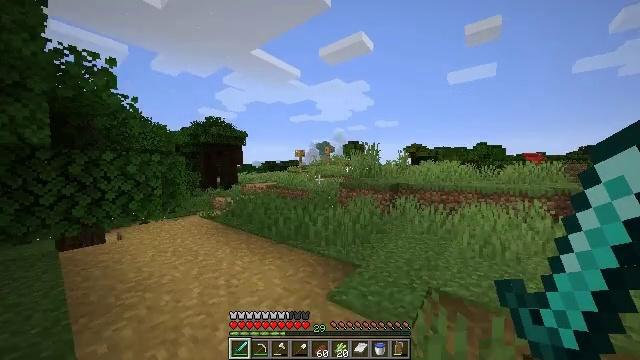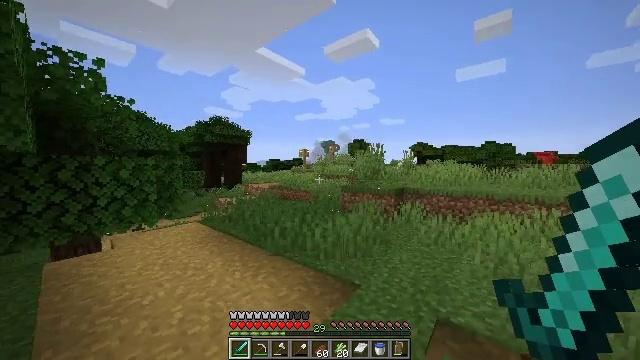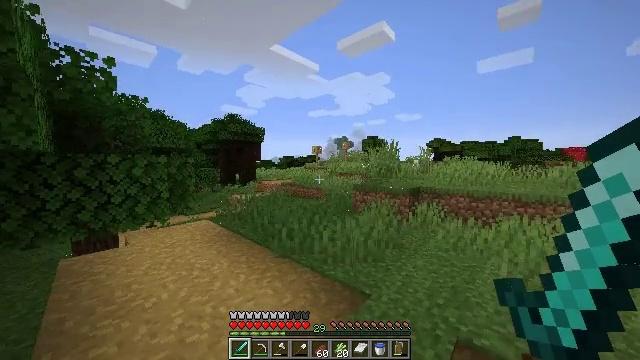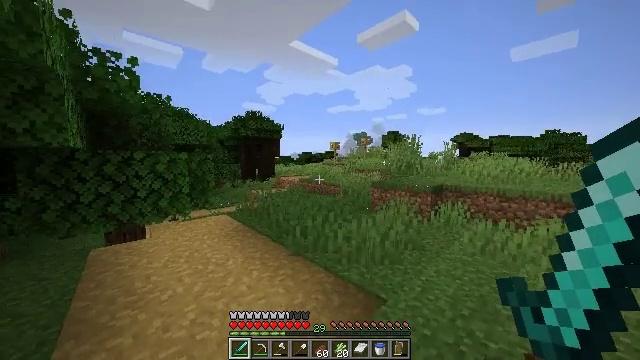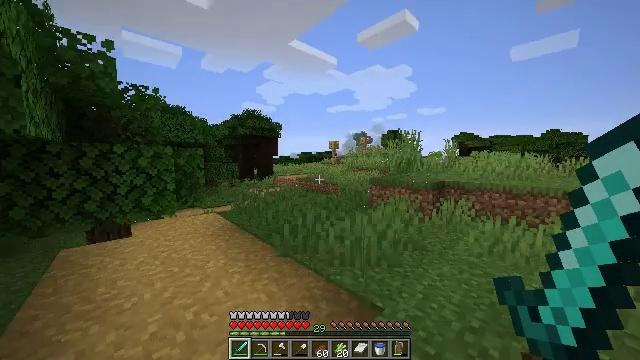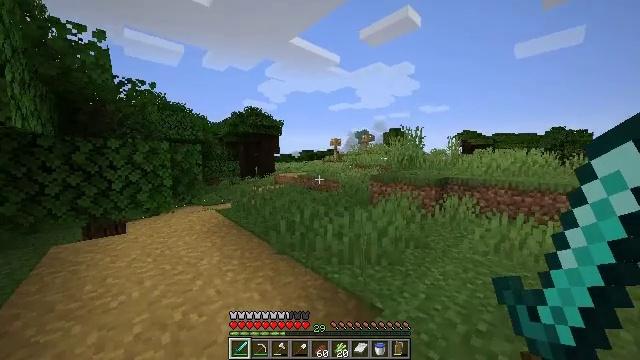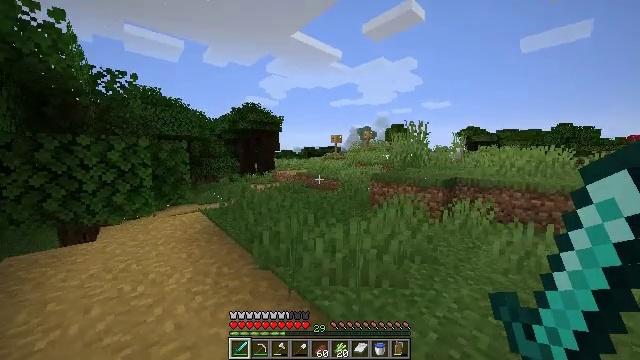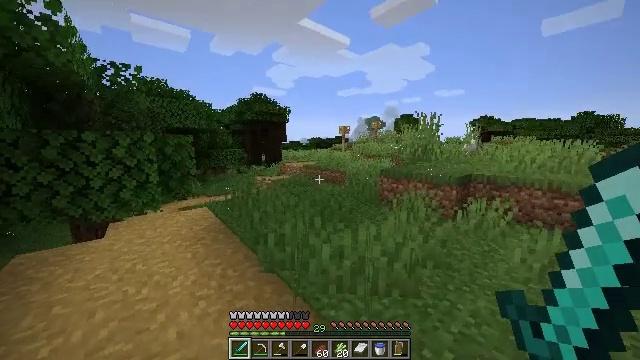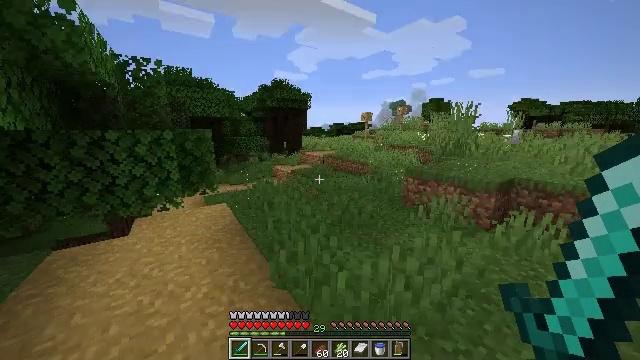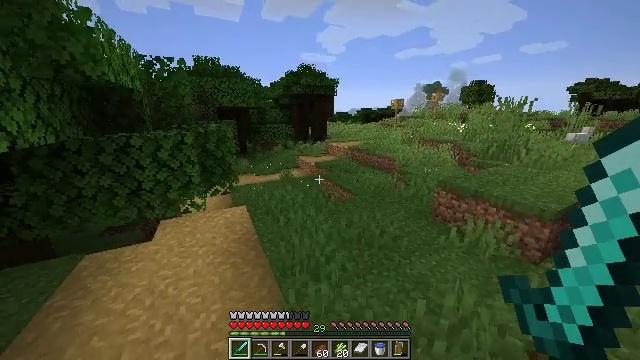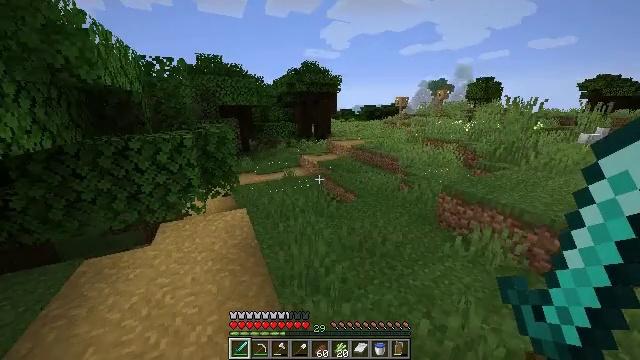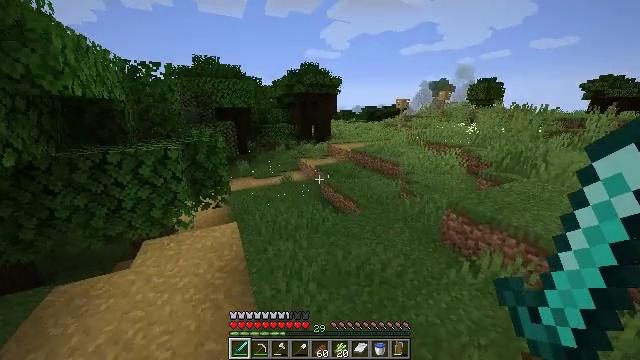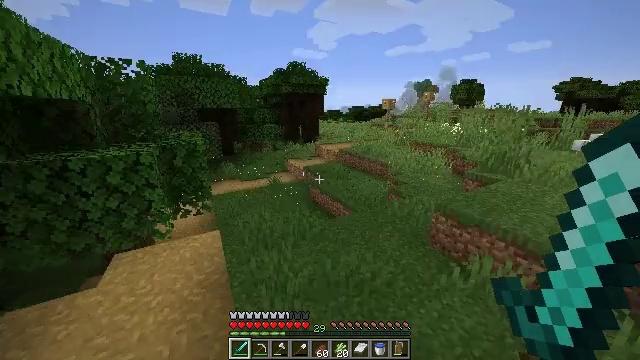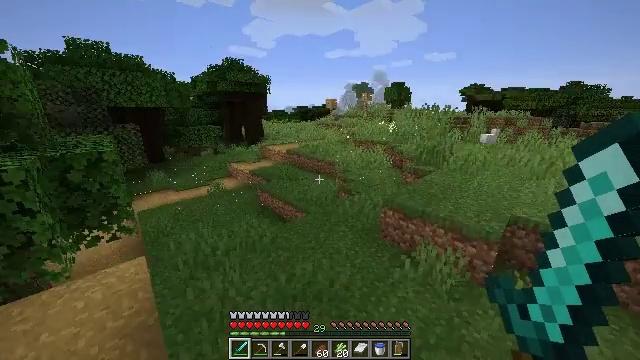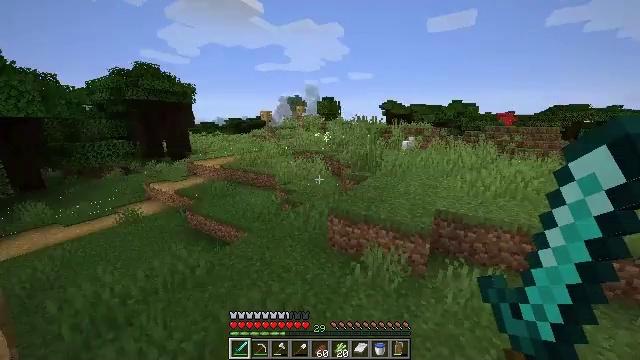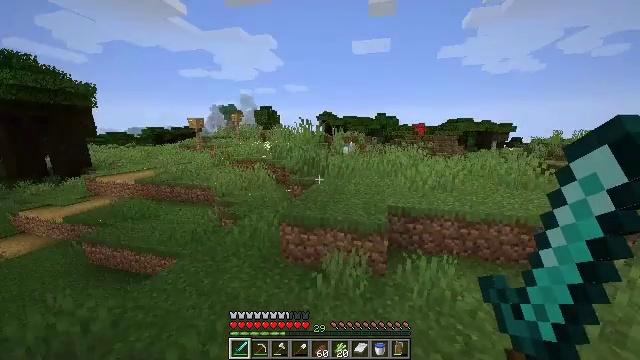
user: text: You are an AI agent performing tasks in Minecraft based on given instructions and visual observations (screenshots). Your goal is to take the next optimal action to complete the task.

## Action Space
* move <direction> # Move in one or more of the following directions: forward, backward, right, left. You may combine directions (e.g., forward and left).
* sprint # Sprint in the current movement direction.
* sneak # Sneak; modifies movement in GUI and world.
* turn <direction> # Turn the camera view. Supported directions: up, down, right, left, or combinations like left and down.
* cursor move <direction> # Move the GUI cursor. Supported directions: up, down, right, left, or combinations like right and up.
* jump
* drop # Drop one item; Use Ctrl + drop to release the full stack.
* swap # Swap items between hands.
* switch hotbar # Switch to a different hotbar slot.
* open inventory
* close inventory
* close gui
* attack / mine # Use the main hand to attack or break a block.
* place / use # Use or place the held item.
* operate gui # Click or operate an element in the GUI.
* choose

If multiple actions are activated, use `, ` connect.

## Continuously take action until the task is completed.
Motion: motion action
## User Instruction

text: Pick up the cornflower in the field.
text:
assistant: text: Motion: move forward, sprint, turn left, jump
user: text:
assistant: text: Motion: move forward, sprint, turn left, jump
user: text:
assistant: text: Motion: move forward, sprint, turn left and down, jump
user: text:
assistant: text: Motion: move forward, sprint, jump
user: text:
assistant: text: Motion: move forward, sprint, jump
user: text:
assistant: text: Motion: move forward, sprint, jump
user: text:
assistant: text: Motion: move forward, sprint, turn left and down, jump
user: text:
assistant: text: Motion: move forward, sprint, turn left and down, jump
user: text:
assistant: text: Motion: move forward, sprint, turn left and down, jump
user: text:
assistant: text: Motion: move forward, sprint, jump
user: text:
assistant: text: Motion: move forward, sprint, jump
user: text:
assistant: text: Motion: move forward, sprint, turn right, jump
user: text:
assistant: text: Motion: move forward, sprint, turn right, jump
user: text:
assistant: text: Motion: move forward, sprint, turn right and up
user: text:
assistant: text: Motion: move forward, sprint, turn right and up
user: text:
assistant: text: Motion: move forward, sprint, turn right and up
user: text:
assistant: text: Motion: move forward, sprint
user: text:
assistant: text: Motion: move forward, sprint
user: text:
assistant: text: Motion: move forward, sprint
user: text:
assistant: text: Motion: move forward, sprint, jump
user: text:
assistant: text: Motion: move forward, sprint, jump
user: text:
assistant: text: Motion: move forward, sprint, turn right and up, jump
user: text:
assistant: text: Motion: move forward, sprint, turn right, jump
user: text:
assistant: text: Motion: move forward, sprint
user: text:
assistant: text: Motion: move forward, sprint
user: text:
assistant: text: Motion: move forward, sprint
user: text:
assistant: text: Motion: move forward and move left, sprint, turn right
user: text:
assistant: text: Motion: move forward and move left, sprint, turn right and up, jump
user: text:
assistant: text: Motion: move forward and move left, sprint, turn right and up, jump
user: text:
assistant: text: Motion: move forward and move left, sprint, turn right, jump